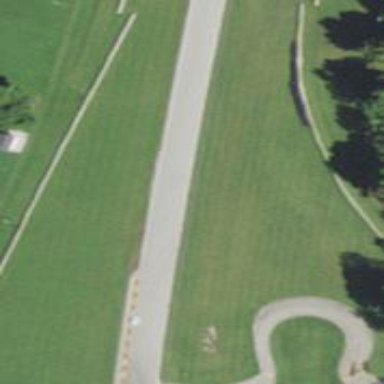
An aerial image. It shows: Raceway road.